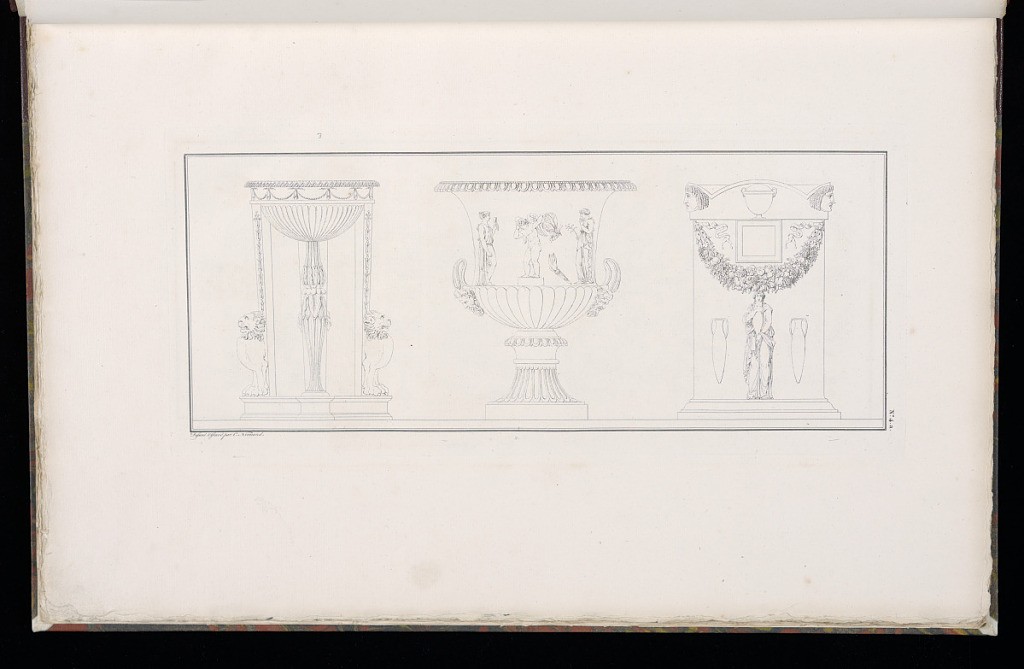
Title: Three Designs: Perfume Burner, Vase, Plinth
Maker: Charles Normand, French, 1765 – 1840
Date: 1787–95
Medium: Etching on laid paper
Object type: Print
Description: Designs for a perfume burner, vase, and plinth with Neoclassical and Empire style motifs featuring gadrooning, mythological figures, festoons, lions, fluting, acanthus leaf and foliate motifs, masks, fleurons, fruit, and classical vases. The plate is numbered and signed.